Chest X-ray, AP view. Patient: 59 years old, sex F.
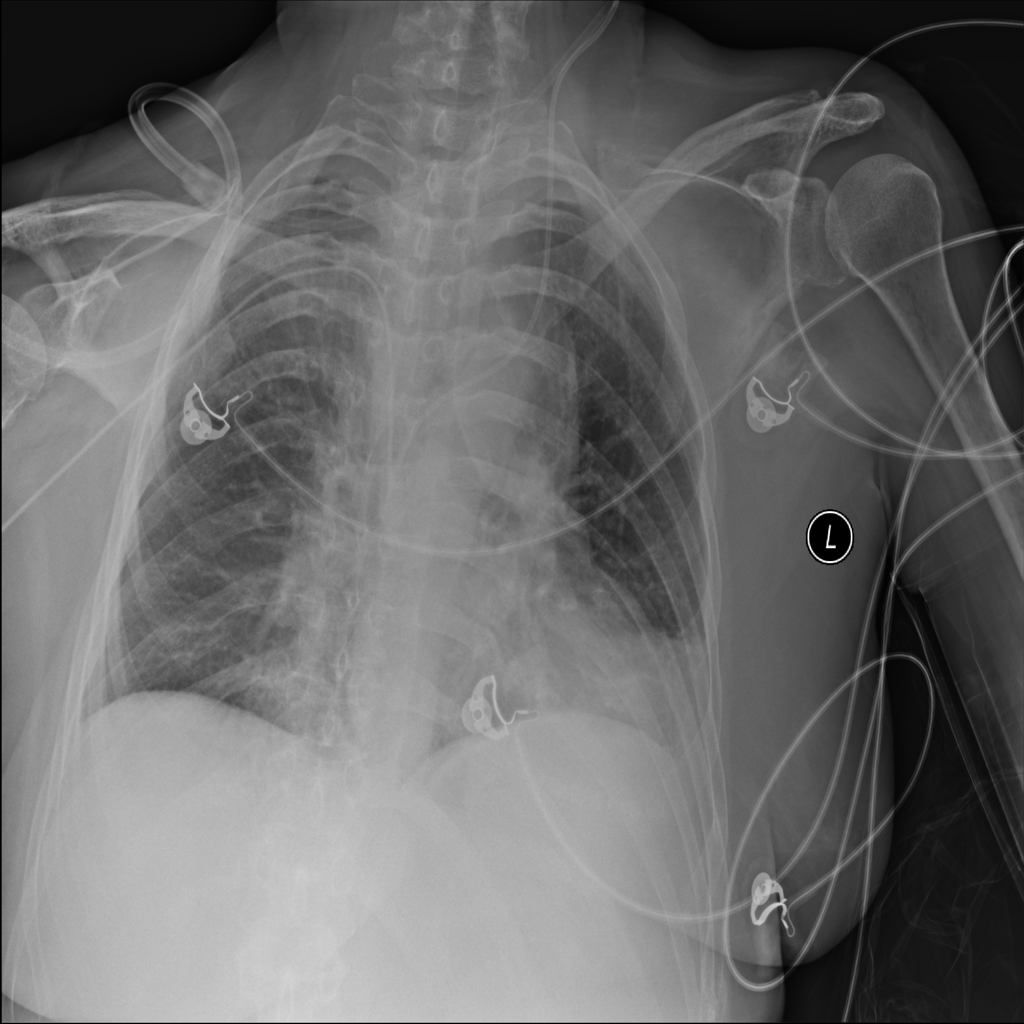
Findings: Effusion, Infiltration